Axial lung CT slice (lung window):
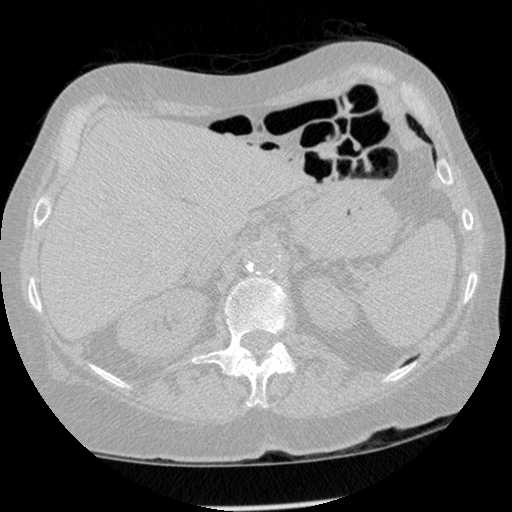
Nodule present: no